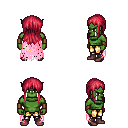
a pixel art fantasy rpg character, male body template, orc, green skin, pink tattered cape, gold greaves, ruby red unkempt hairstyle, leather bracers, maroon shoes, four views (front, back, left, right), 2x2 character sprite sheet, small pixel art, hard edges, no anti-aliasing